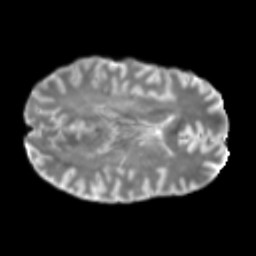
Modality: T2w
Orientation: axial
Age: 46
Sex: male
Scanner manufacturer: siemens
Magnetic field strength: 3 T
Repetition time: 5 s
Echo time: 0.092 s